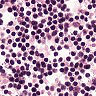
Metastatic tissue present: no